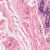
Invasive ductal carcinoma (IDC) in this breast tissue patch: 0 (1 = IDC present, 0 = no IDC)